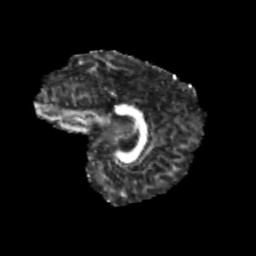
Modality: FA
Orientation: sagittal
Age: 11
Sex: male
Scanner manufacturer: siemens
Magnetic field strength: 3 T
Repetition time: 3.8 s
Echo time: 0.07 s